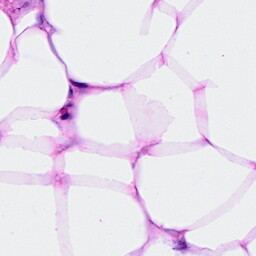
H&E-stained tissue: Breast